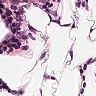
Metastatic tissue present: no